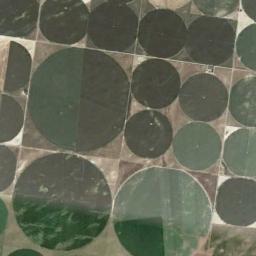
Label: circular_farmland